Question: I'm creating a new shopify theme. I've an option in themes options panel which let user select a category from drop down. And I've some code which i don't want to be executed if no category is selected from that drop down.
The code i've written is like this:
'''
{% if settings.product_rightbar != "" %}
This code shouldn't be displayed if no catoegory is selected
{% endif %}
'''
Problem is on fresh theme install, the drop down shows text 'Select a collection' if the user doesn't select any category,
the above if statement still allows code to execute the inner code.
However, if the user selects a category from drop down, and then removes it, the drop down shows text 'None' in that case
the above if statement still blocks the execution the inner code, as it is supposed to do. See image below.

We want to resolve this scenerio, that the code within if statement shouldn't display on fresh theme install as well, when
the drop down is showing 'Select a collection'
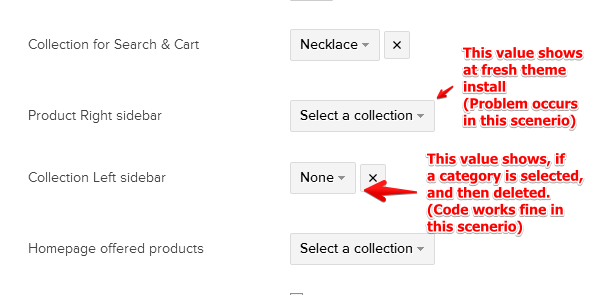
Answer: Their was a default value set for product_rightbar in settings_data.json file. I just make the default value empty string, and it worked. Took me 2 days to figure out this simple problem.